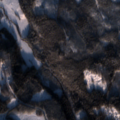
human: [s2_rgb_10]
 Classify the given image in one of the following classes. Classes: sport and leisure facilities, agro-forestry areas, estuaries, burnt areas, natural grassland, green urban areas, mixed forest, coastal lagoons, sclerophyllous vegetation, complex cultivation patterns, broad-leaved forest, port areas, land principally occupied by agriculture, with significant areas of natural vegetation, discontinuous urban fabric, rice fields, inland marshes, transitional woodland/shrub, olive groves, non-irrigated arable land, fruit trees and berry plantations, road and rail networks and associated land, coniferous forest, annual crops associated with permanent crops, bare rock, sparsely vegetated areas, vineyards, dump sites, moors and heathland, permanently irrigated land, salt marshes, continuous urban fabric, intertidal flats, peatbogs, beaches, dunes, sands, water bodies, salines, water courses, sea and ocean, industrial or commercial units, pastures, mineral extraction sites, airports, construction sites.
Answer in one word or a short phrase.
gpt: non-irrigated arable land, coniferous forest, mixed forest, transitional woodland/shrub